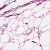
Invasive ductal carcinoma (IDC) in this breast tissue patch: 0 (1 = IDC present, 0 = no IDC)